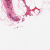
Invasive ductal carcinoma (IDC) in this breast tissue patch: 0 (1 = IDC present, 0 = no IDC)